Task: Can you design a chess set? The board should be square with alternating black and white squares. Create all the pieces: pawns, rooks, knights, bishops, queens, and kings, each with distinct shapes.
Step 3102:
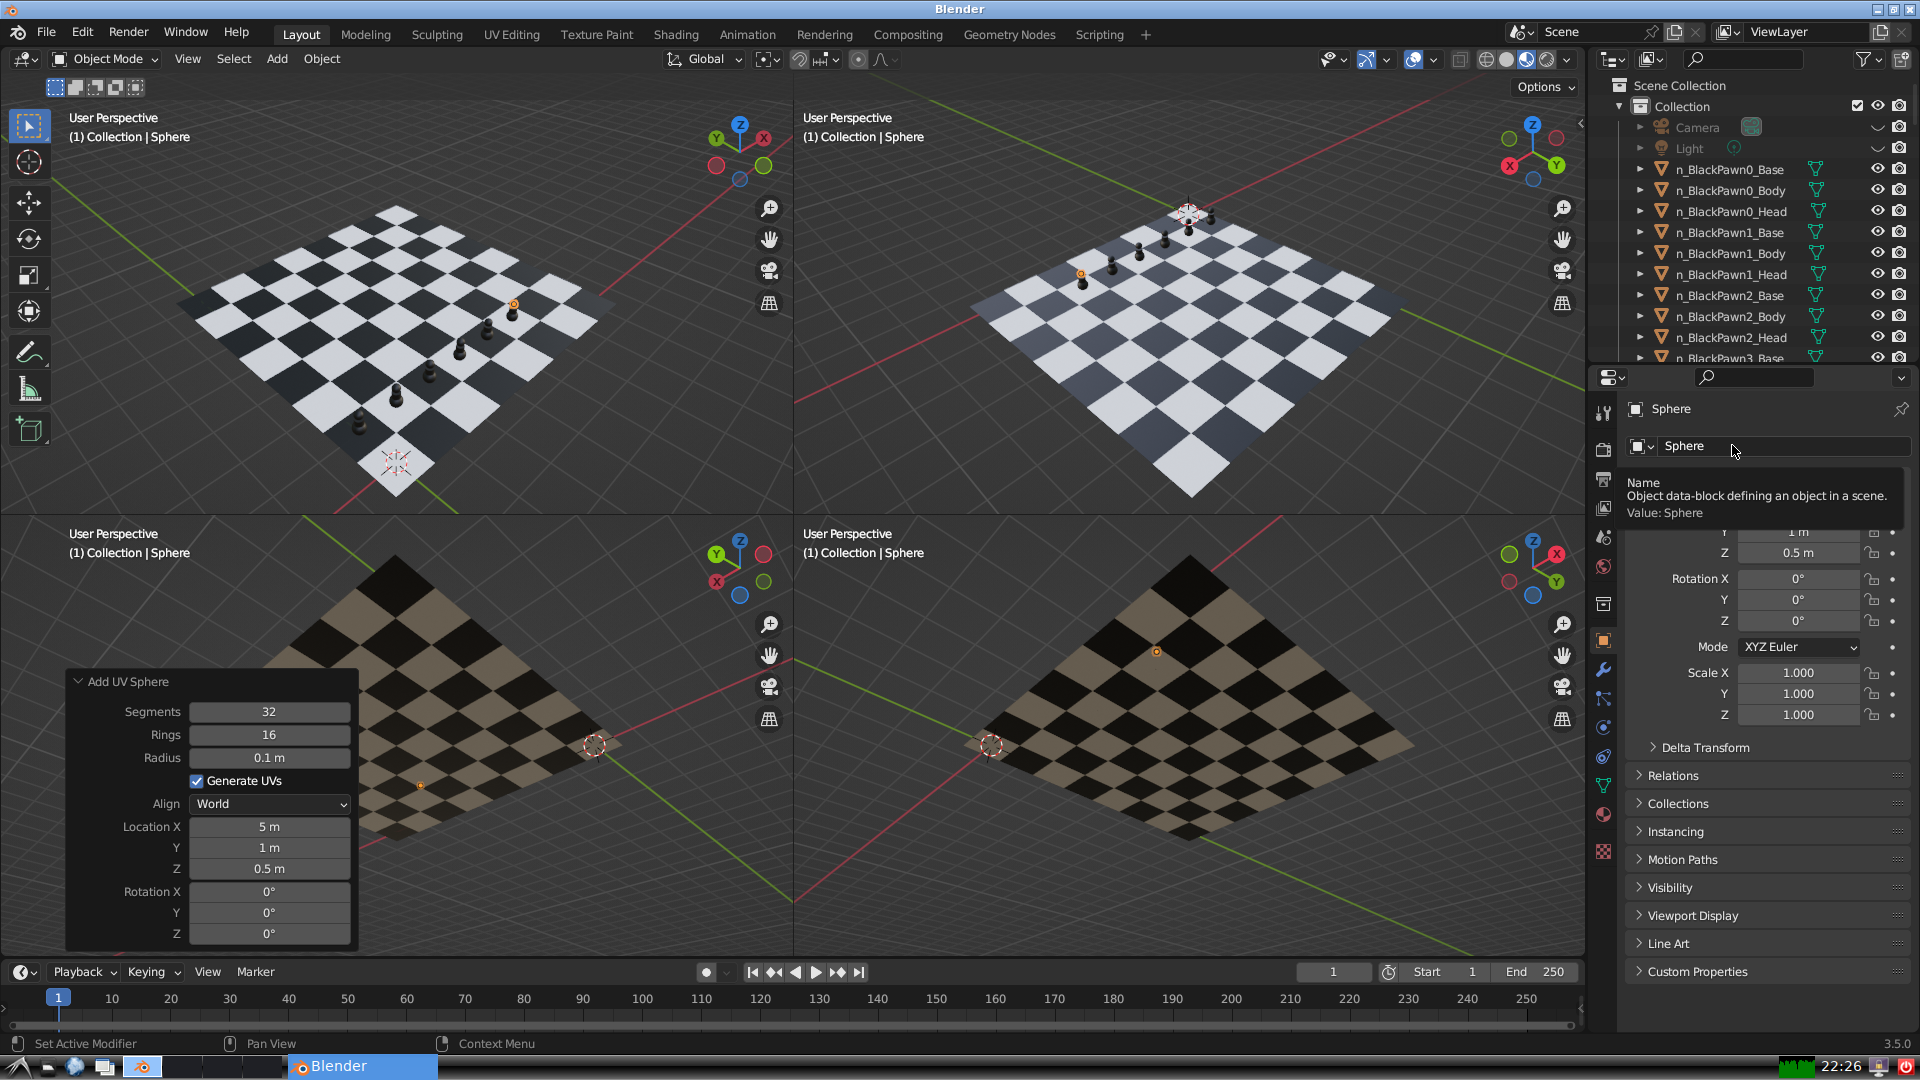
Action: click: no